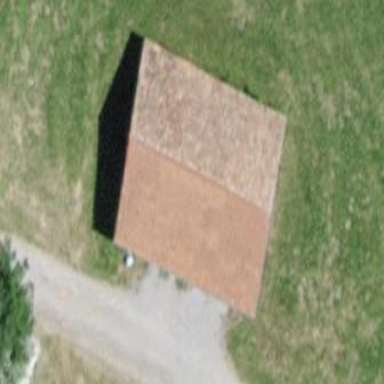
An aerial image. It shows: Shed building.